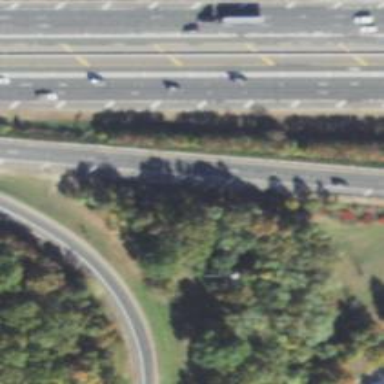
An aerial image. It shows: Trunk highway.